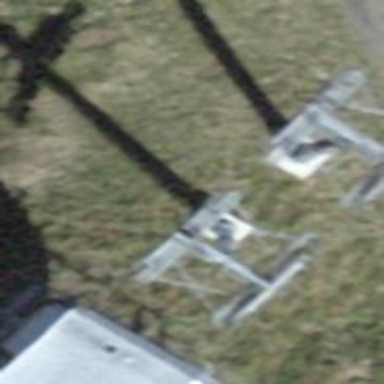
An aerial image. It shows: Pylon for aerialway.